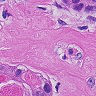
Metastatic tissue present: yes